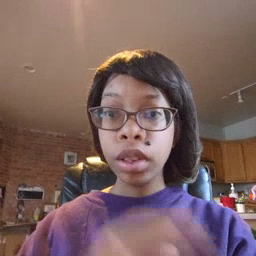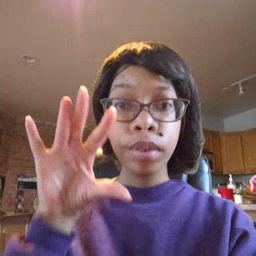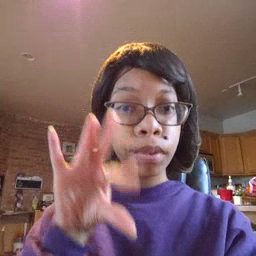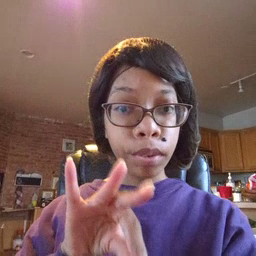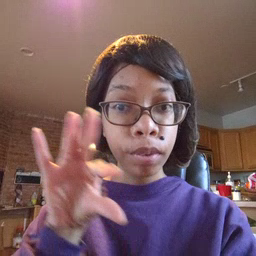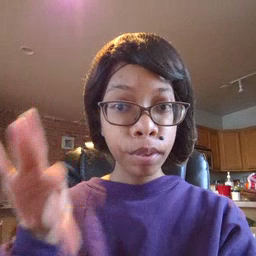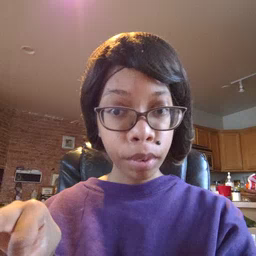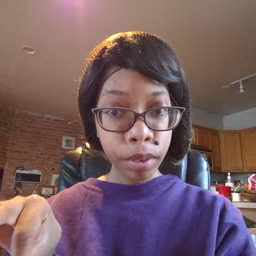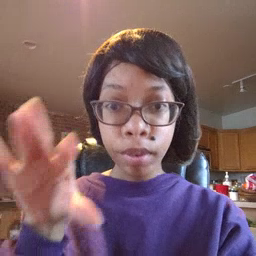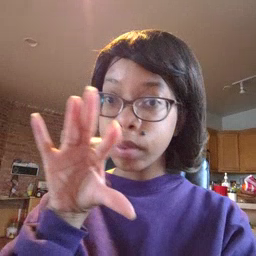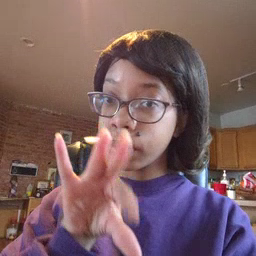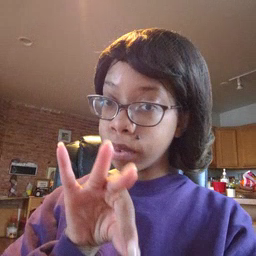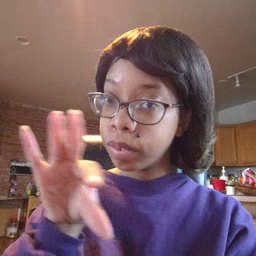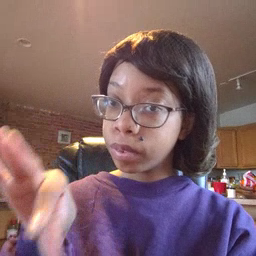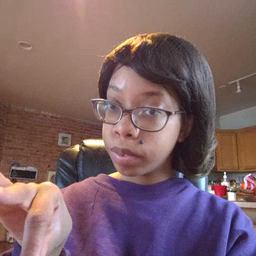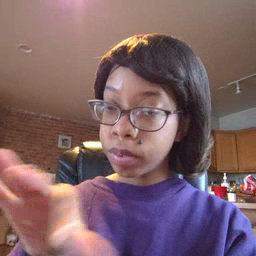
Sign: frenchfries